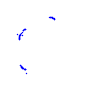
Particle: kaon